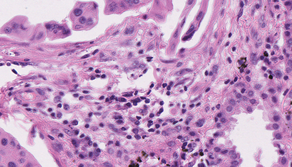
Tumor epithelial tissue: yes
Tumor-associated stroma tissue: yes
Normal tissue: no